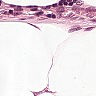
Metastatic tissue present: no